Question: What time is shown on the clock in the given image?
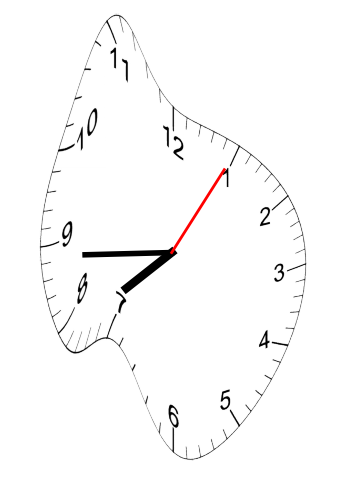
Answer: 07:44:05